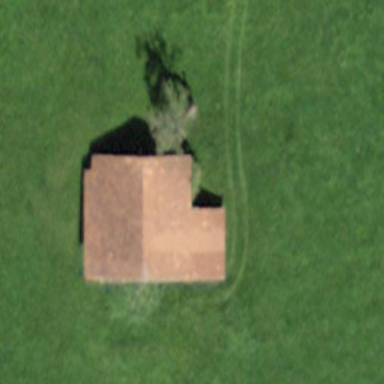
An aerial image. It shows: Barn.